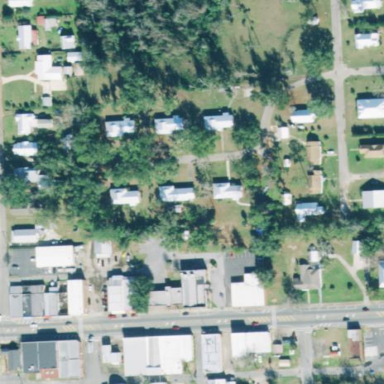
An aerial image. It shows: Single-family residential area.